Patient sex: M
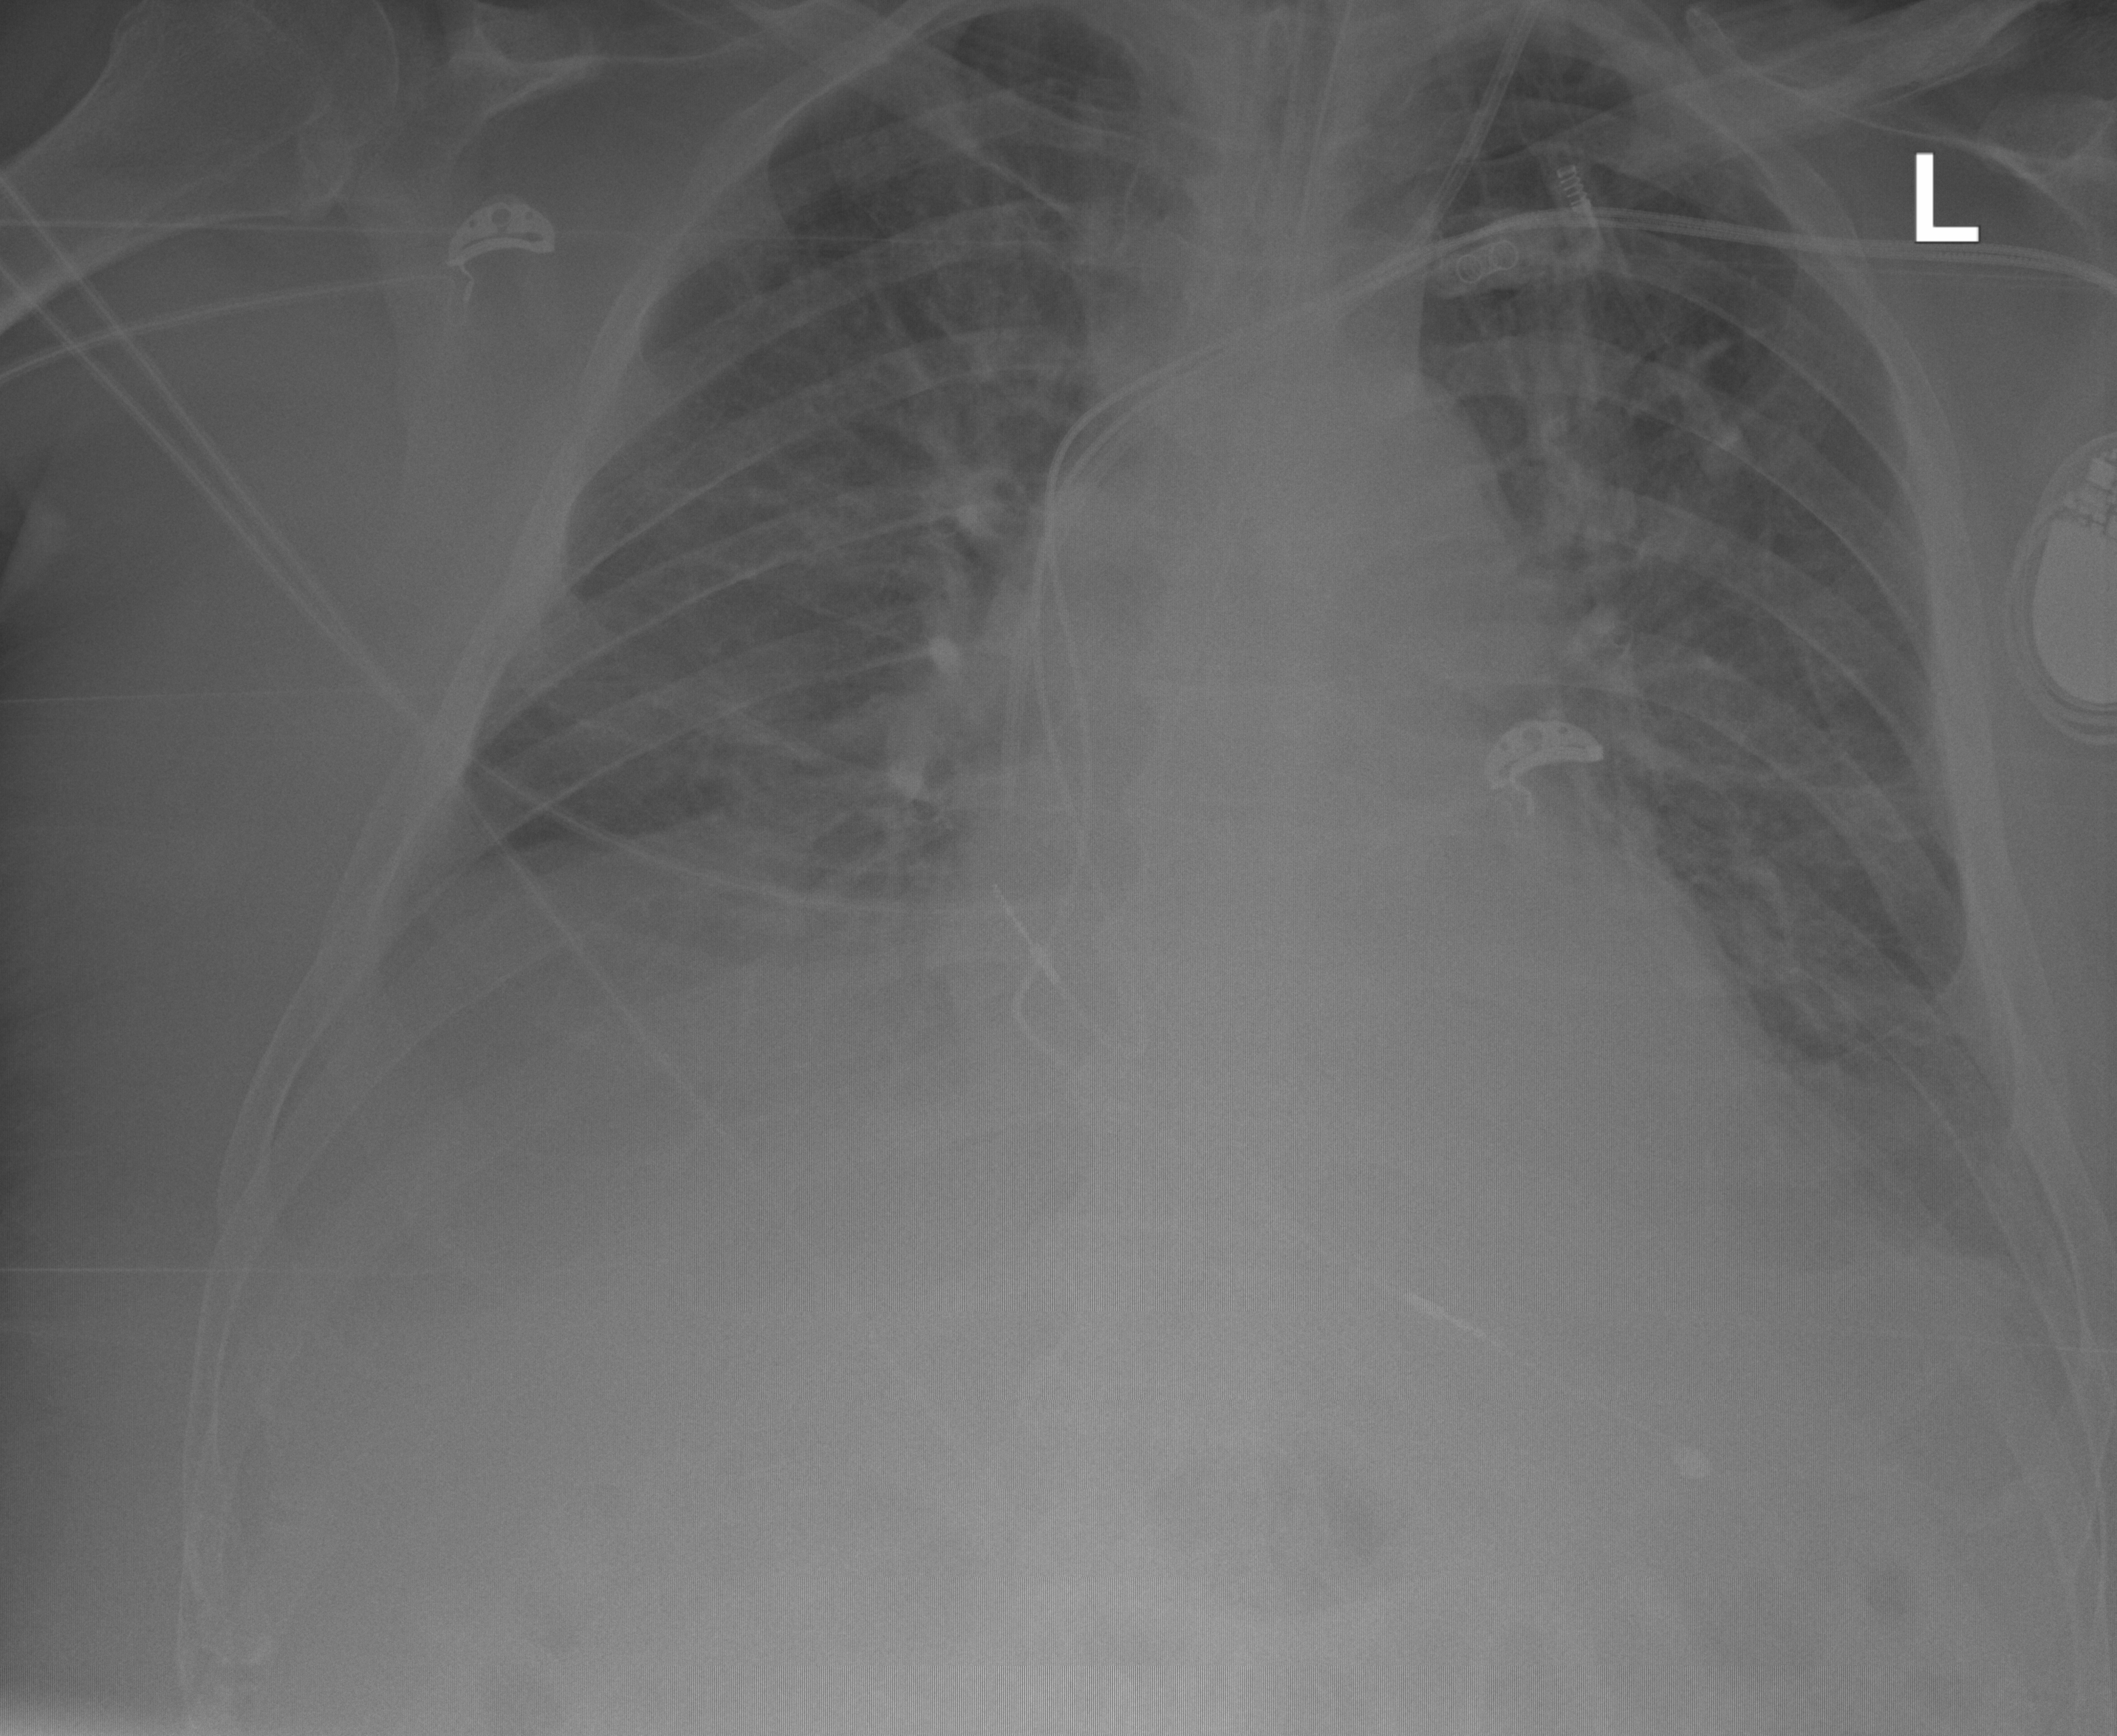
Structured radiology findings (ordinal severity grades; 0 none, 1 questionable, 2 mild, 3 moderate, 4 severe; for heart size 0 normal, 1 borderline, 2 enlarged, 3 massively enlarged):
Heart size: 1
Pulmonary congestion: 2
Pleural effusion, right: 2
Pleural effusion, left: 2
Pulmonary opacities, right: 2
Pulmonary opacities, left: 2
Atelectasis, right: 2
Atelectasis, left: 2